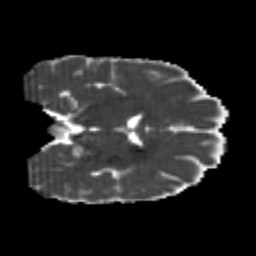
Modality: MD
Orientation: coronal
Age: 20
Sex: male
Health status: healthy
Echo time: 0.074 s